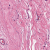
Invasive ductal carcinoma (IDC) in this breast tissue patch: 0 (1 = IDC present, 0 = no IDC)